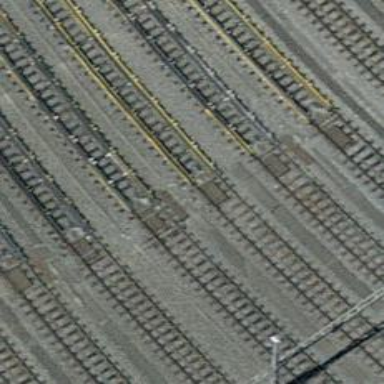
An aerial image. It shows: Single-track railway yard with electrified contact lines. The service yard features retarder beam for the railway.